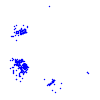
Particle: electron